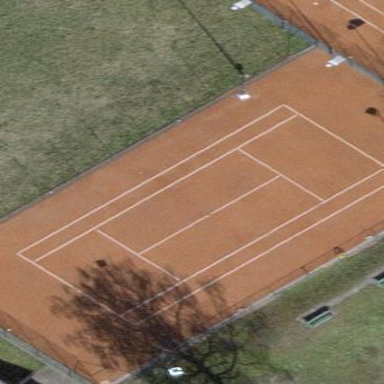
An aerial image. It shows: Tennis court on pitch.